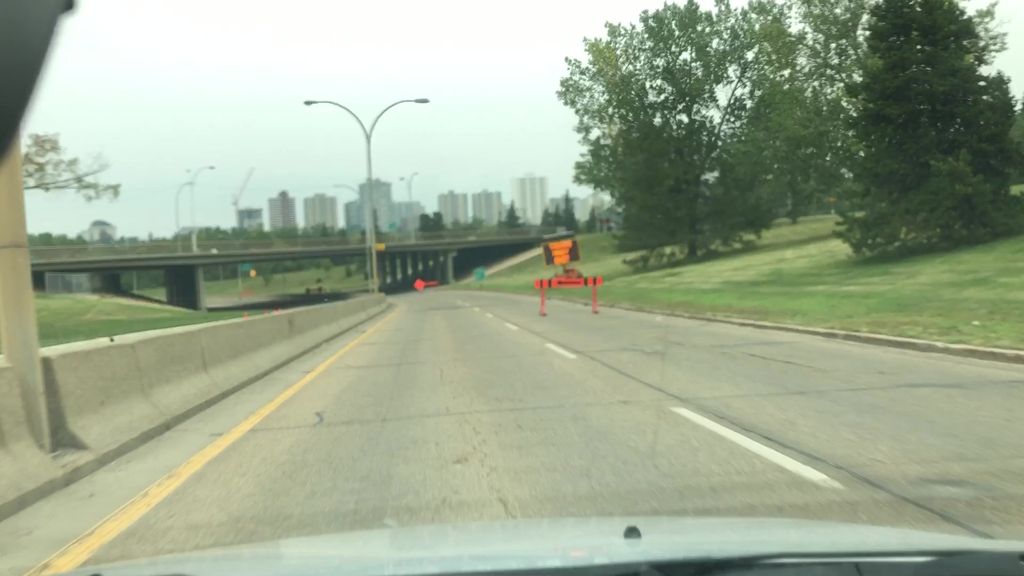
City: edmonton